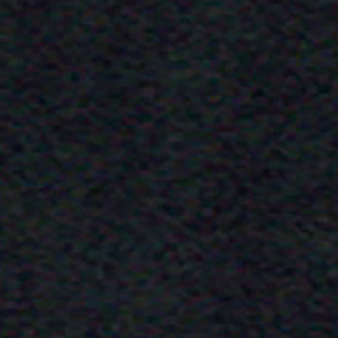
Label: other